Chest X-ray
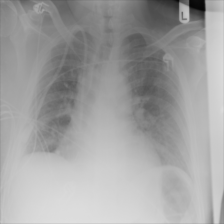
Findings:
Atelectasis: negative
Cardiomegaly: negative
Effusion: negative
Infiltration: negative
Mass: negative
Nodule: negative
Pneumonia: negative
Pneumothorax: negative
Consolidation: negative
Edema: negative
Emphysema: negative
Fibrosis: negative
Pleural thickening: negative
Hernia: negative